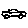
Label: car